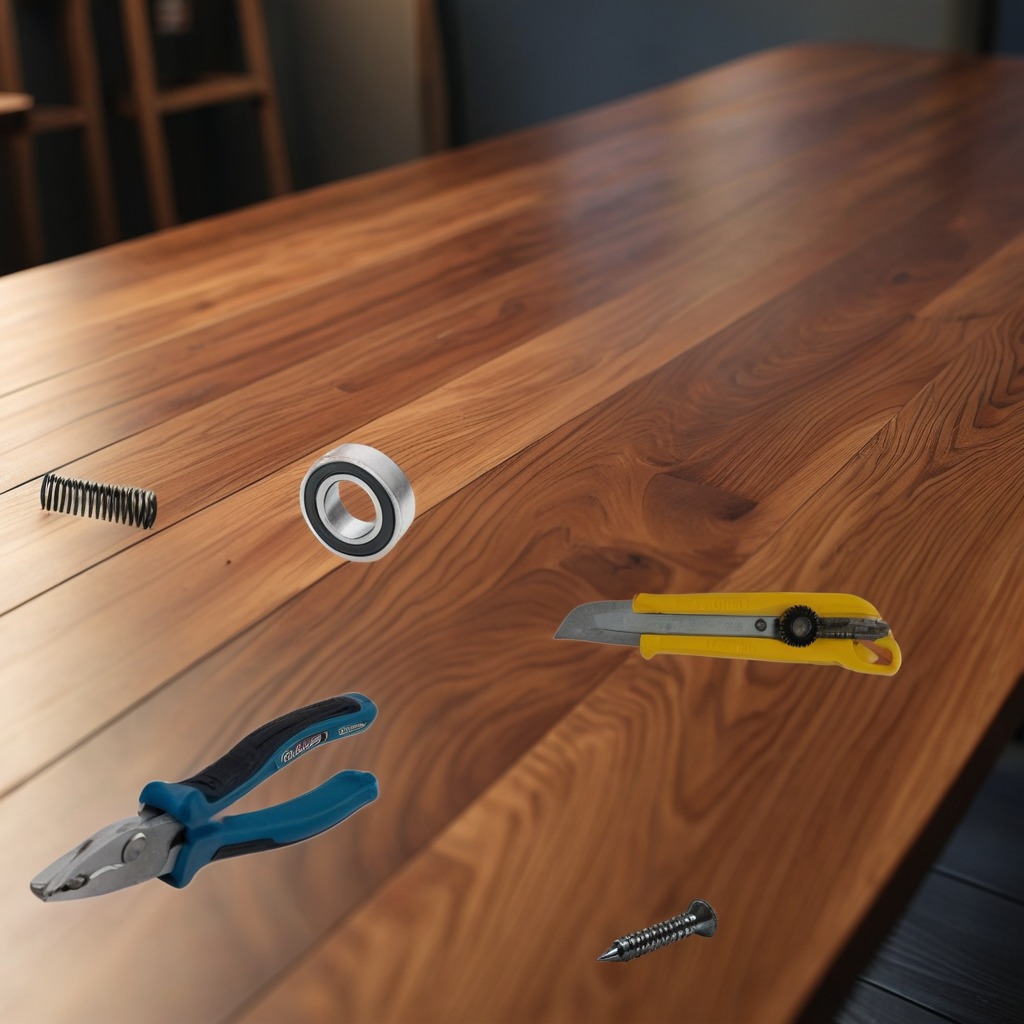
A ball bearing, pliers, pliers, and coiled metal spring are lying on the wooden table.